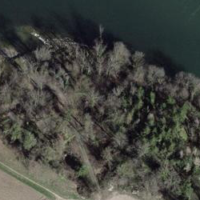
EUNIS habitat code: 41
Species observed at this site:
Angelica sylvestris